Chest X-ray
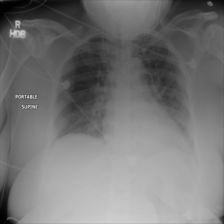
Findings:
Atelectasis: negative
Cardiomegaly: negative
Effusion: negative
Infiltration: negative
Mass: negative
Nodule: negative
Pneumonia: negative
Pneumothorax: negative
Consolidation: negative
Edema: negative
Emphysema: negative
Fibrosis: negative
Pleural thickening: negative
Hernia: negative